Question:
> I want to get a table of 1> requestTime 2> NumberOfSessionsInLast15minutesHow to write the query to get a table where the requestTime column
will be same and the NumberOfSessions column will be sum of sessions
in last 15 minutes EXAMPLE: The number of sessions for this one 2012-06-06 00:12:00.0000 should
be sum of sessions betwen 2012-06-06 00:12:00.0000 and (2012-06-06
00:12:00.0000) - 15 minutes .
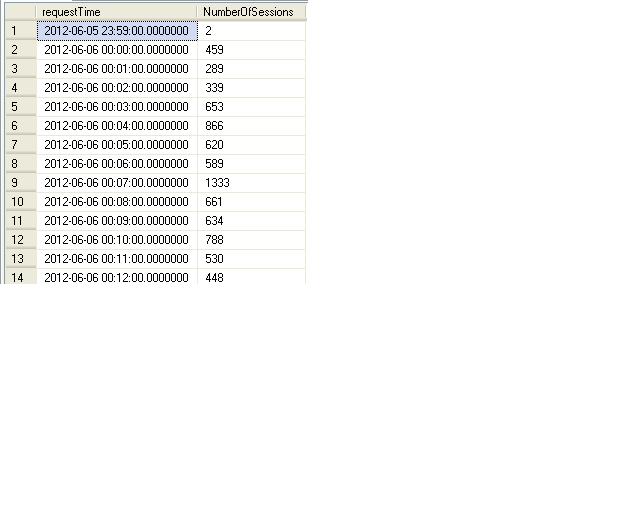
Answer: You could use a subquery to retrieve the number of sessions:
'''
select s1.requesttime
, (
select sum(NumberOfSessions)
from sessions s2
where dateadd(minute, -15, s1.requesttime) < s2.requesttime
and s2.requesttime <= s1.requesttime
) as TotalNumberOfSessions
from sessions s1
'''